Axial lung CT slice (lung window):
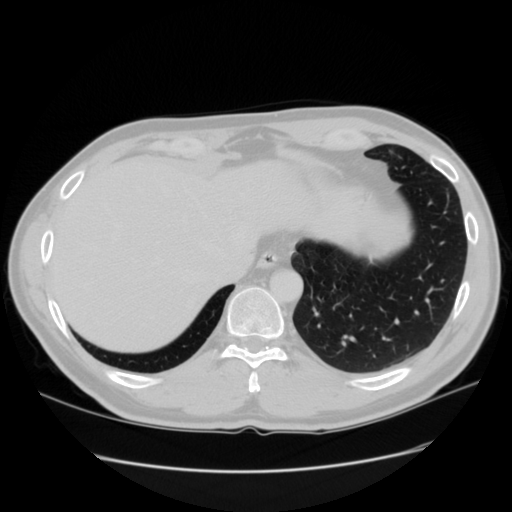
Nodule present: no